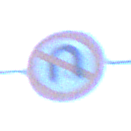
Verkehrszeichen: VerbotWenden
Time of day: Dawn
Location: Outdoor (Urban)
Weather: PartlyCloudy
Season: NotSpecified
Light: Natural